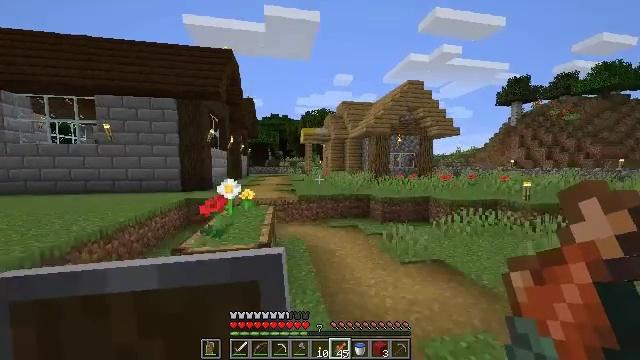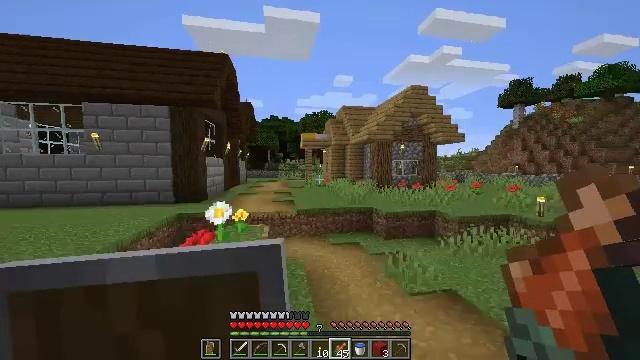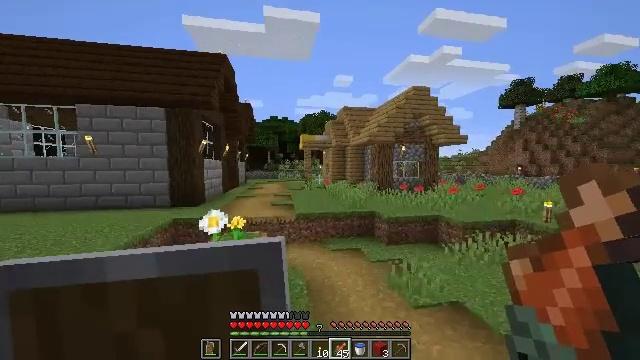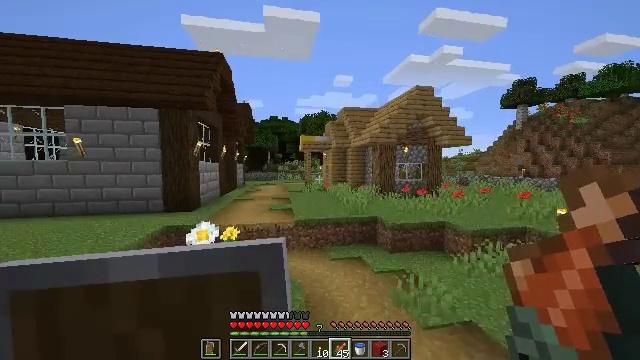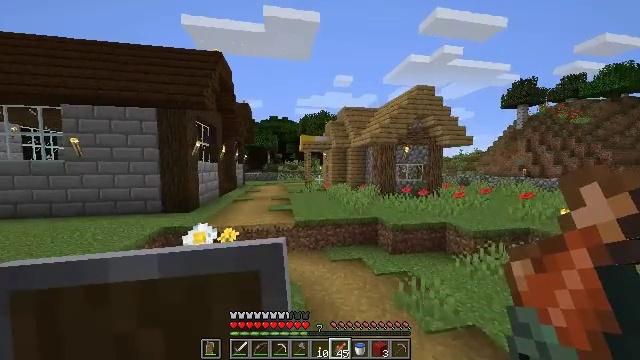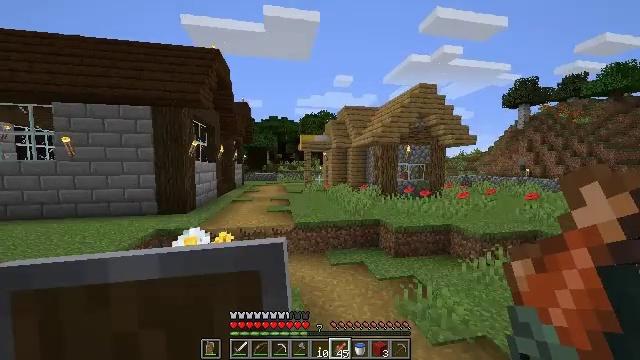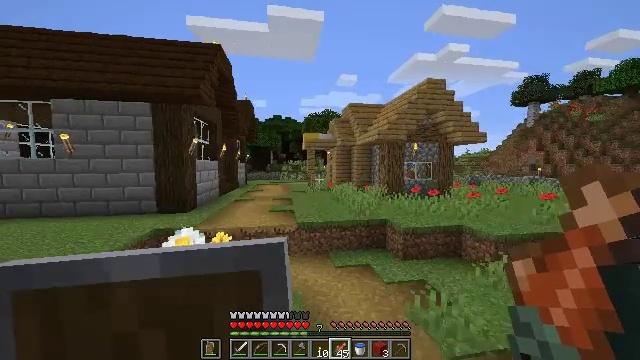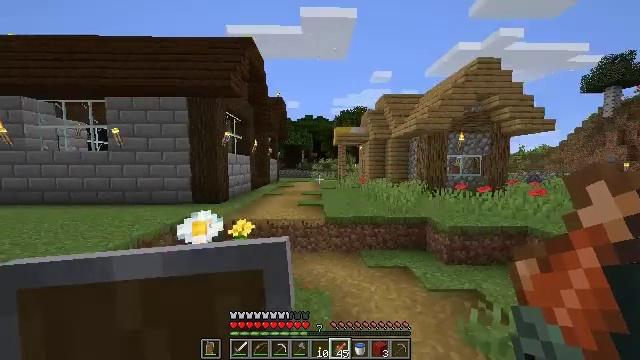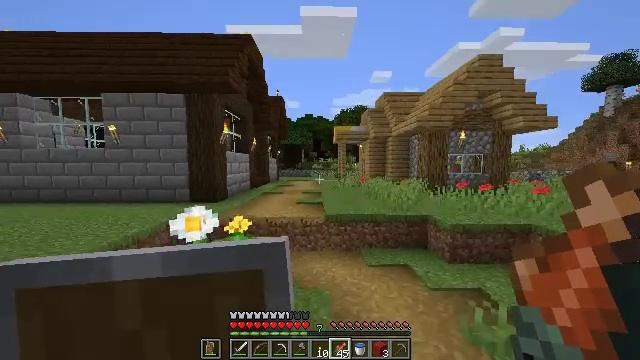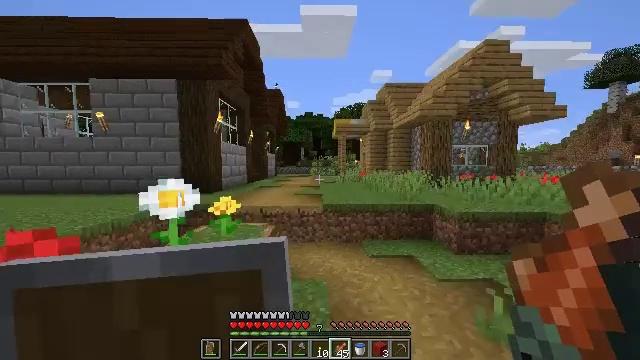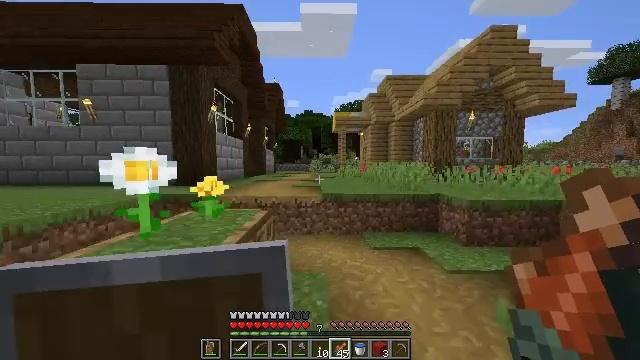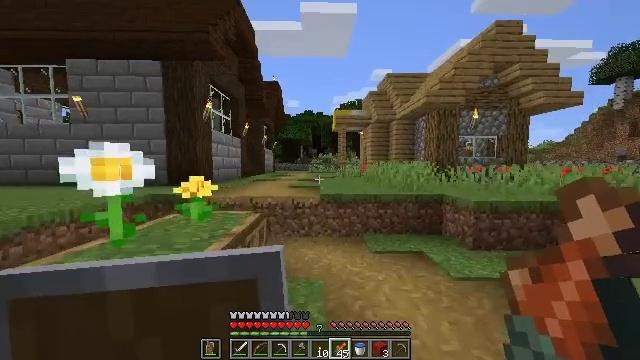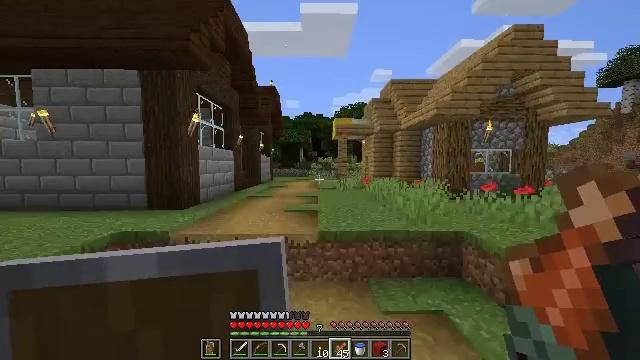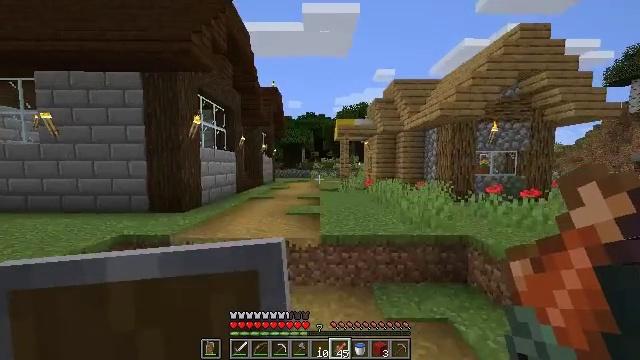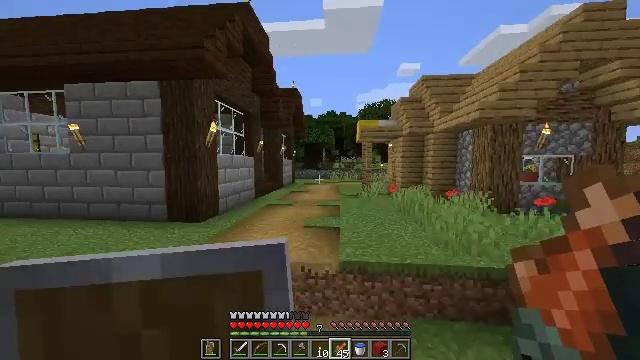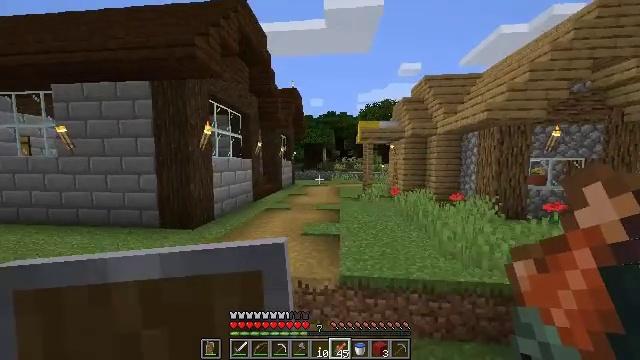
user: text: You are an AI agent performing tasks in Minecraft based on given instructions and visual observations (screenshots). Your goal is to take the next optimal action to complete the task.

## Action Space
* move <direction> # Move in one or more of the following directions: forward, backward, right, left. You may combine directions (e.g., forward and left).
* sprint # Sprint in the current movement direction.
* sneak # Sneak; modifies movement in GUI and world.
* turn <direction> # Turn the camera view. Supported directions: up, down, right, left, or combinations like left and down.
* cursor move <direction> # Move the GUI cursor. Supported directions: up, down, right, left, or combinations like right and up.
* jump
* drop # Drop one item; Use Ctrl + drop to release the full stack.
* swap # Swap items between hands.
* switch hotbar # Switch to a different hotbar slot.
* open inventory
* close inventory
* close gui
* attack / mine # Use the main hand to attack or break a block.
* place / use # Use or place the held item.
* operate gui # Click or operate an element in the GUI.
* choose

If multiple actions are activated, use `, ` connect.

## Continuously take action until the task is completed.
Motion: motion action
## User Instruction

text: Get a light gray bed by using the crafting recipe.
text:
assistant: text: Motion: move forward, jump
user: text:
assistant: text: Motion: move forward, jump
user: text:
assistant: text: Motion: move forward
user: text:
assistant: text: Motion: move forward
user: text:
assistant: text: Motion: move forward
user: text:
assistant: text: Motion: move forward, turn left
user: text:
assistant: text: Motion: move forward, turn left
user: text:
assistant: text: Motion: move forward
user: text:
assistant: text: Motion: move forward
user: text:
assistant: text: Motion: move forward
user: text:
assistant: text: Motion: move forward, jump
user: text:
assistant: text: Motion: move forward, jump
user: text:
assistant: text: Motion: move forward, jump
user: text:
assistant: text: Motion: move forward, turn left, jump
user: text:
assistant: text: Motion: move forward
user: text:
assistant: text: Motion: move forward
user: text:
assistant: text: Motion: move forward, turn left
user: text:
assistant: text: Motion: move forward, turn left and down
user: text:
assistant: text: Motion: move forward, turn left and down
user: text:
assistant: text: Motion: move forward, turn left and down
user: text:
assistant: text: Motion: move forward, turn left
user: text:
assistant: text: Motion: move forward
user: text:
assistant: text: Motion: move forward, jump
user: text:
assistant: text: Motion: move forward, jump
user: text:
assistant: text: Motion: move forward, jump
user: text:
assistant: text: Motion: move forward, turn right and up, jump
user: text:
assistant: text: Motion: move forward, turn right and up
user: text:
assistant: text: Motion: move forward
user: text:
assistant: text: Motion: move forward, sprint
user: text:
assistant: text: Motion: move forward, sprint